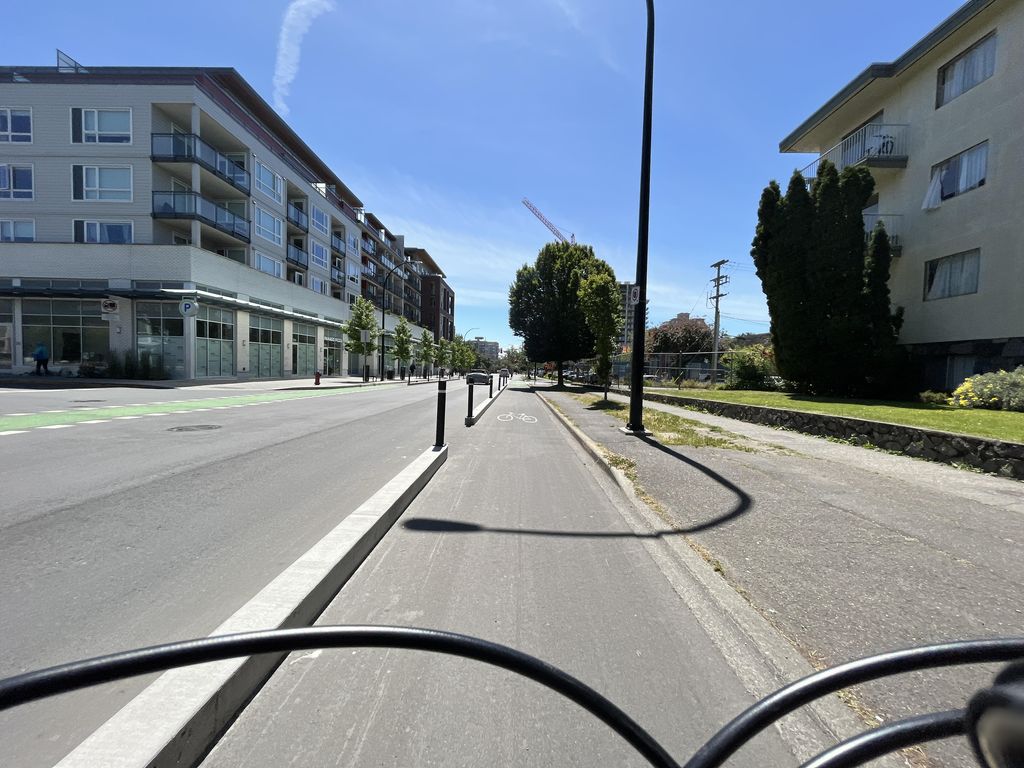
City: victoria